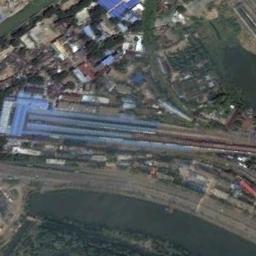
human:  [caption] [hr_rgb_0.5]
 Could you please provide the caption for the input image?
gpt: The railway station is next to some buildings and trees .

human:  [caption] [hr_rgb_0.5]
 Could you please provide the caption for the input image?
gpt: A well-equipped railway station in a crowded city .

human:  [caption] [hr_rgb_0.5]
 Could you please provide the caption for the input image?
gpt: There are many buildings of different shapes beside the railway station .

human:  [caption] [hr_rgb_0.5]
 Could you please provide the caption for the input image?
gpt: The railway station has some railways and a big building and a lake is next to the railway station .

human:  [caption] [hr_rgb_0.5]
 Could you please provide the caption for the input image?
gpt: There are some buildings and two green lakes beside the railway station .